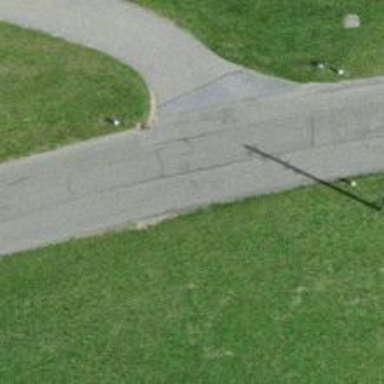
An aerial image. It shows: Tertiary road.